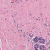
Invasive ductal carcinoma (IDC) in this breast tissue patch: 0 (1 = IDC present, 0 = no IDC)